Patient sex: M
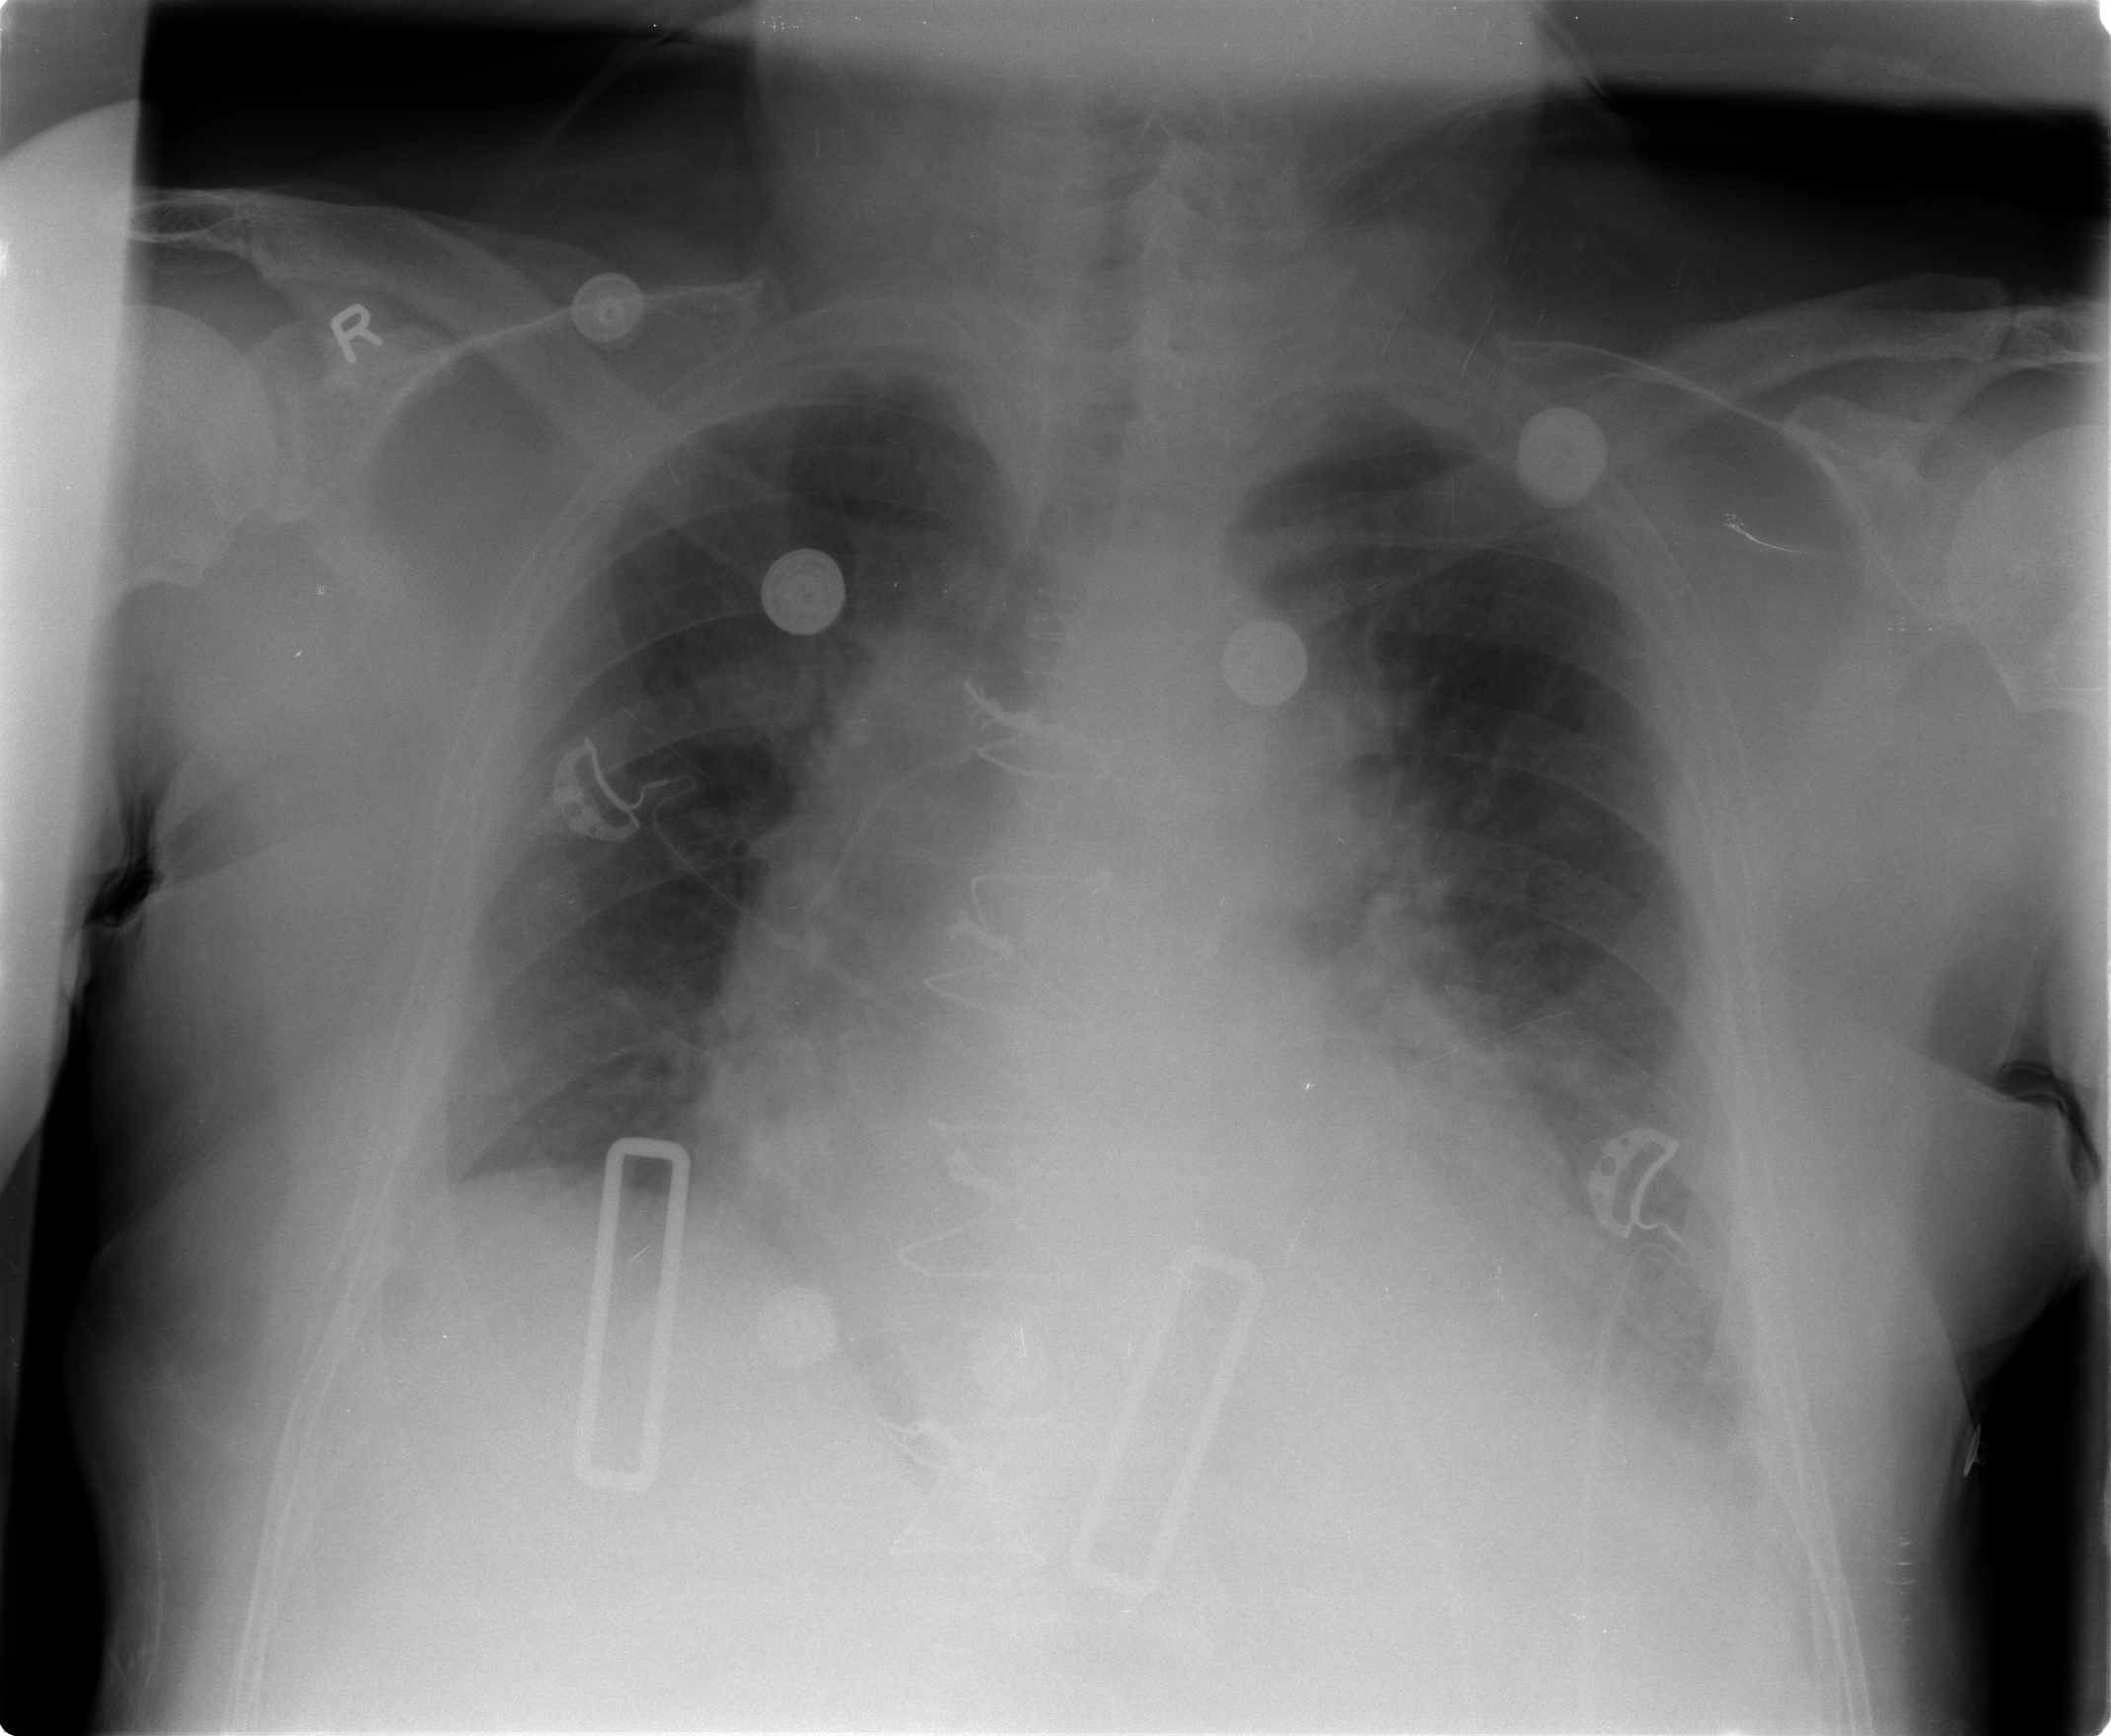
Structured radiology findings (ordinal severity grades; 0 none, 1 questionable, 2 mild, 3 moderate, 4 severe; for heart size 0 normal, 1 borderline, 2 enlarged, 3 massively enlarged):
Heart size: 2
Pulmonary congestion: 3
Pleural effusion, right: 1
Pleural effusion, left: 2
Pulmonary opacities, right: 0
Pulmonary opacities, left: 2
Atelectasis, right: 2
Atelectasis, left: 2